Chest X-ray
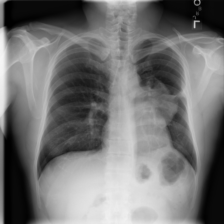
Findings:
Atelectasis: positive
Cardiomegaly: negative
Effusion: negative
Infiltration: negative
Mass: positive
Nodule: negative
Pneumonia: negative
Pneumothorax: negative
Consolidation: negative
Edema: negative
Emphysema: negative
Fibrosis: negative
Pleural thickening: negative
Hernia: negative